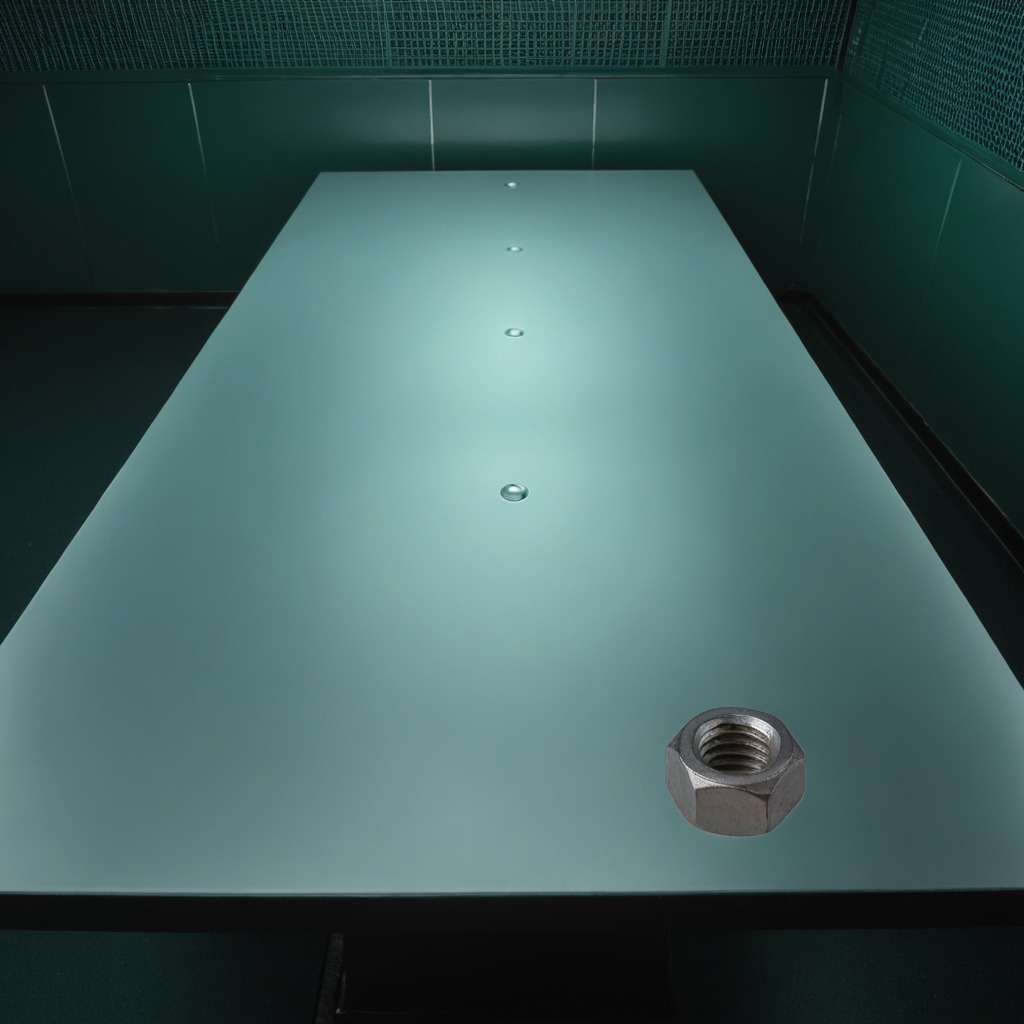
A metal nut is lying on the table.